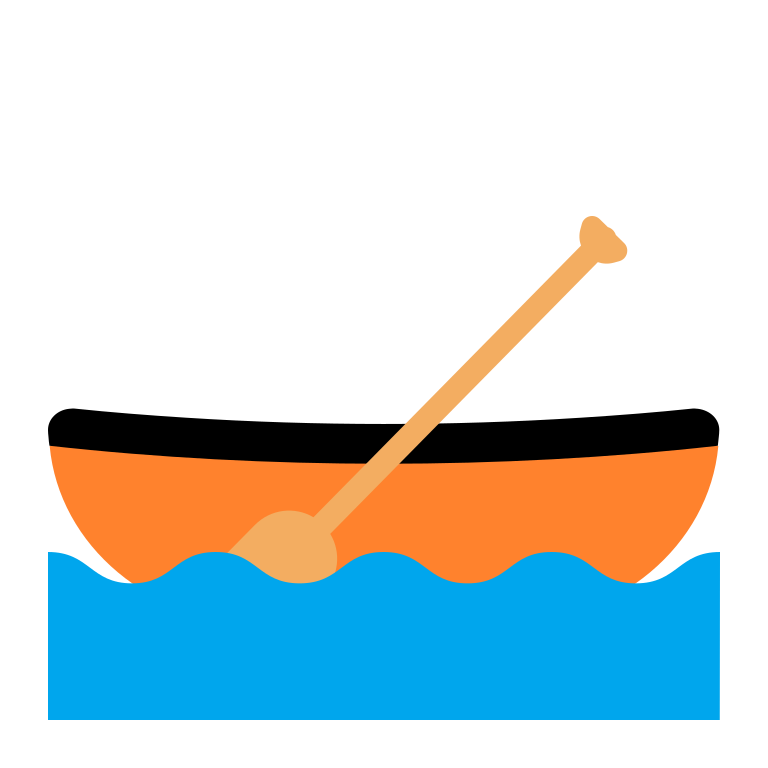
canoe flat